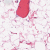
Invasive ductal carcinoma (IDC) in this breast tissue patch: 0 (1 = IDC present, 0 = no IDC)